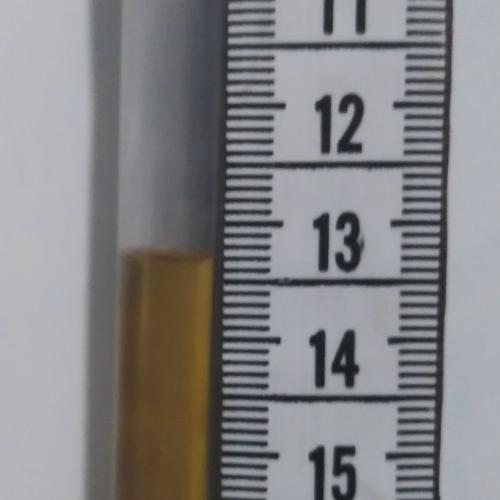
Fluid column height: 13.3 cm